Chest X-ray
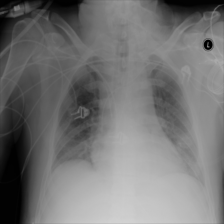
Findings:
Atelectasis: negative
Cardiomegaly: negative
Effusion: negative
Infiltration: positive
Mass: negative
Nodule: negative
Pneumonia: negative
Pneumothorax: negative
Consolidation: negative
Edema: negative
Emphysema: negative
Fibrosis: negative
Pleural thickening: negative
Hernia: negative